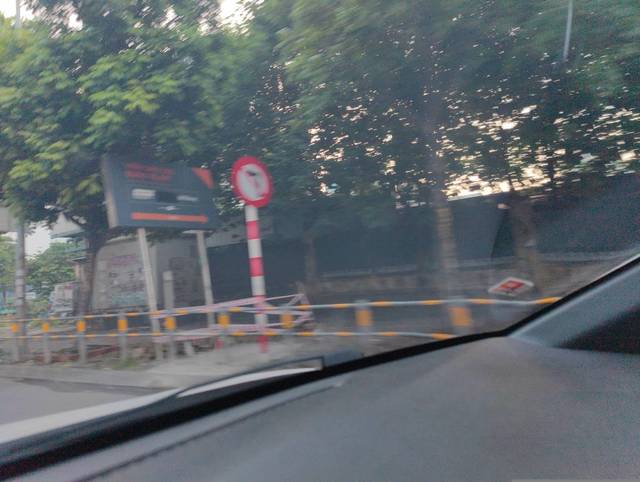
Region: Vietnam
Coordinates: 21.028, 105.779